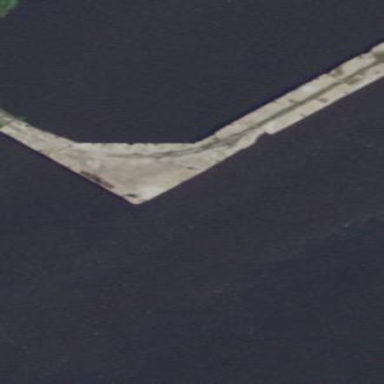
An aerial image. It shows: Military pier made of concrete.